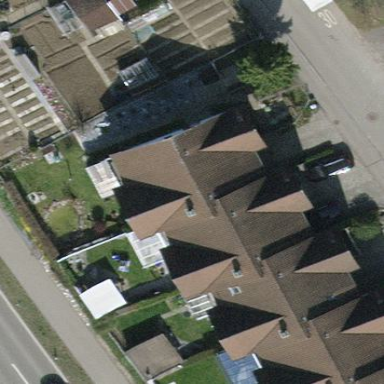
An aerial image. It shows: Terrace building.